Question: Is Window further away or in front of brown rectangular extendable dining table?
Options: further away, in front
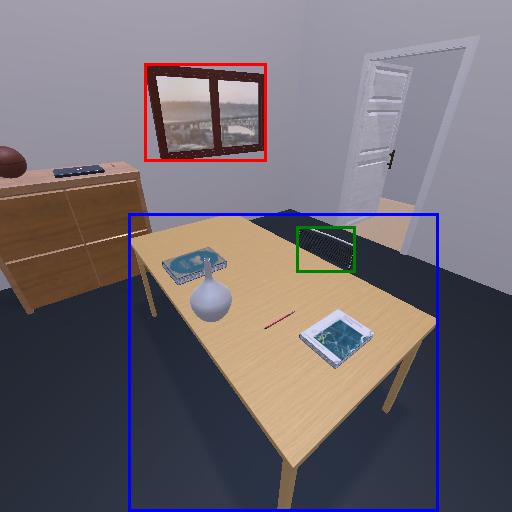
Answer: further away